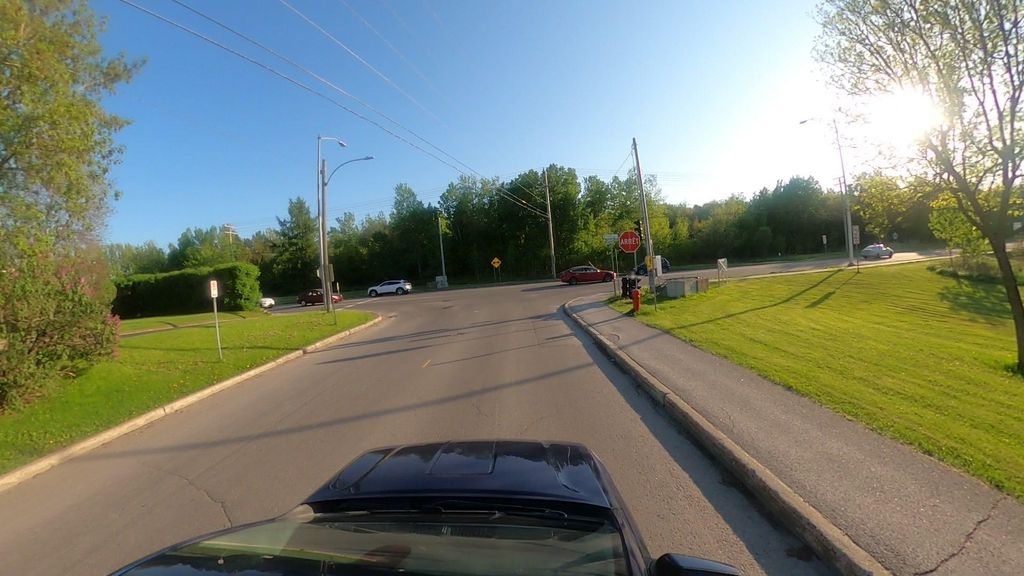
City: quebec_city